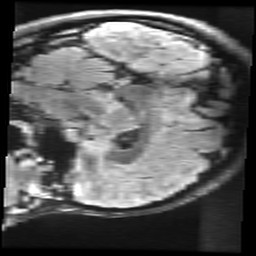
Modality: FLAIR
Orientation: sagittal
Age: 22
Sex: female
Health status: healthy
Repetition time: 12 s
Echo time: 0.09782 s